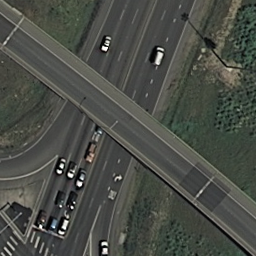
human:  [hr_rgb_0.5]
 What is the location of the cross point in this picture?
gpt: center